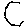
Label: hexagon